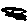
Label: zigzag